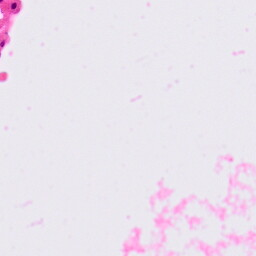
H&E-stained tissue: Lung